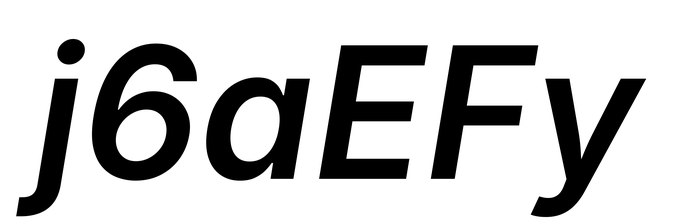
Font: Inter-Italic_SemiBold_Italic